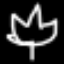
Label: leaf